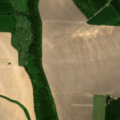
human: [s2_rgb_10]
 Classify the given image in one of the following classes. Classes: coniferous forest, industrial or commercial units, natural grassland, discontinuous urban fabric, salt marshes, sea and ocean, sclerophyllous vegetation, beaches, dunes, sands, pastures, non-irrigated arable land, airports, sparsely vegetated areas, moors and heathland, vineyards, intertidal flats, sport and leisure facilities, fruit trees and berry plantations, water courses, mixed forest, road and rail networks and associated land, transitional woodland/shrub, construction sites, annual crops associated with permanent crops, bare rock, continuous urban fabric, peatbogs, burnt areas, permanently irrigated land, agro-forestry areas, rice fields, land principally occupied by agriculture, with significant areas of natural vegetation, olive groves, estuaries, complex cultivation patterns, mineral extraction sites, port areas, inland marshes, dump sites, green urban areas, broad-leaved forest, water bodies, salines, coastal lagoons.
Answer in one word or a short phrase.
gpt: non-irrigated arable land, broad-leaved forest